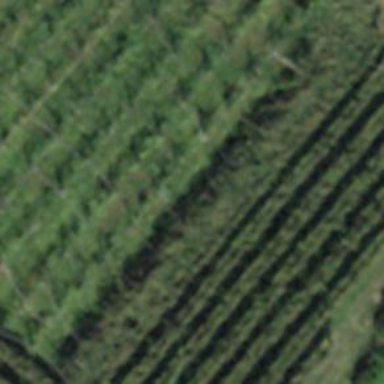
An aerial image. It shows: Vineyard with grape crops.